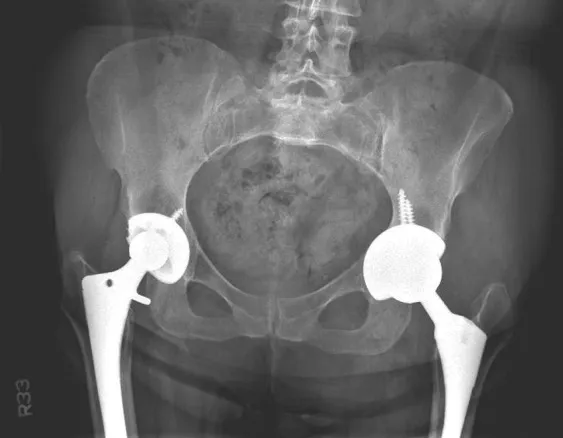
Revision left THA to metal-on-polyethylene construct.
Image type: radiology (x_ray)